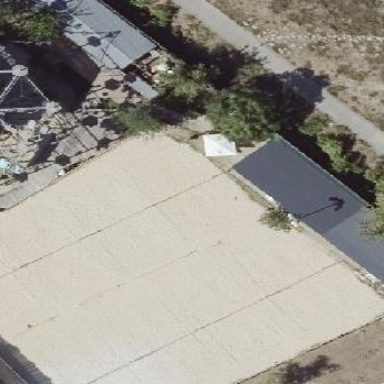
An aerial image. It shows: Sandy pitch for beach volleyball.